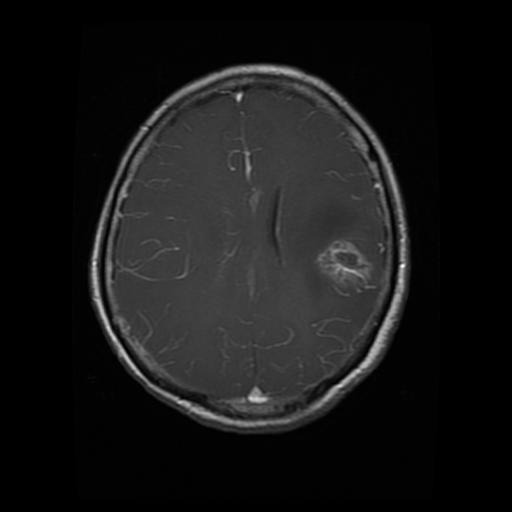
Label: glioma